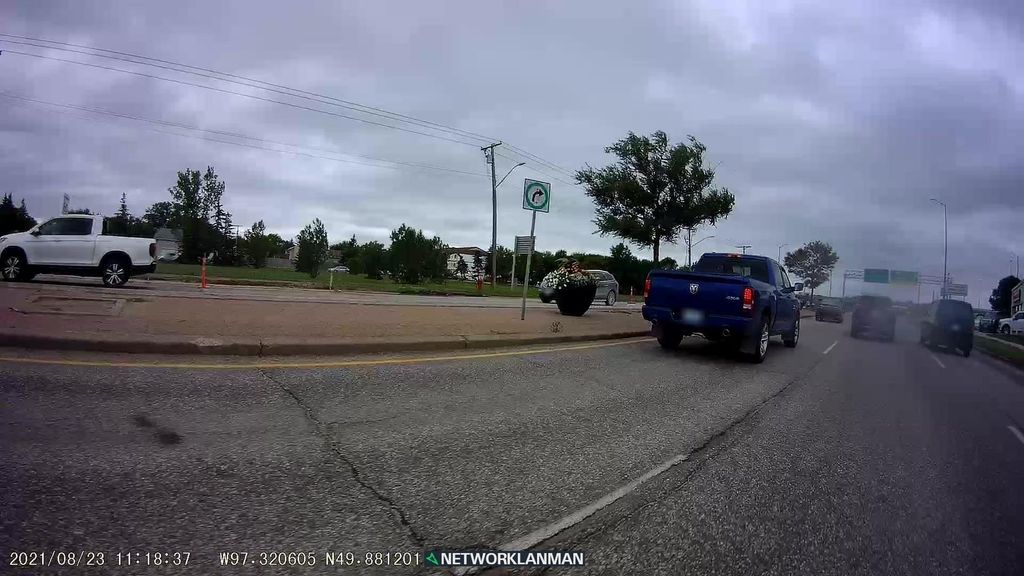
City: winnipeg